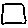
Label: square